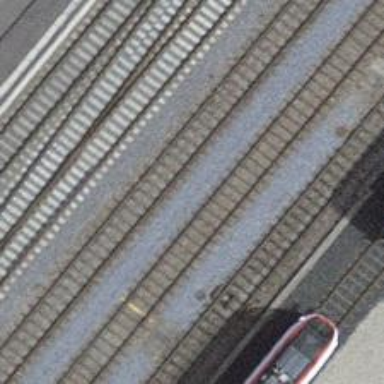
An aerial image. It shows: Siding railway line with electrified contact line for the trains.